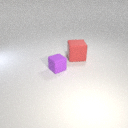
large red rubber cube behind small purple rubber cube